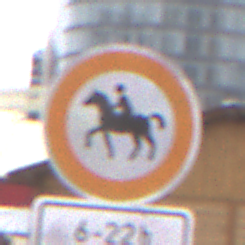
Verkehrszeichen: VerbotReiter
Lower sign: ZeitangabenMitBeschraenkungAufWochentage4
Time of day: MorningAfternoon
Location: Outdoor (Urban)
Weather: Overcast
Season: NotSpecified
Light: Natural